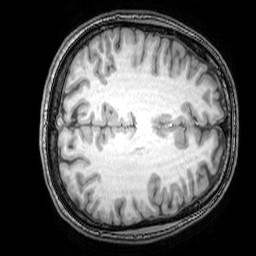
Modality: T1w
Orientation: axial
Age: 23
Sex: male
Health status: healthy
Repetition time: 0.081 s
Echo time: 0.037 s